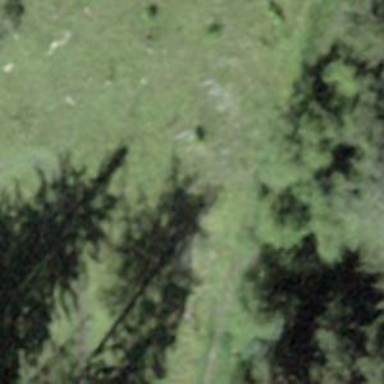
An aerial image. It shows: Hiking path.